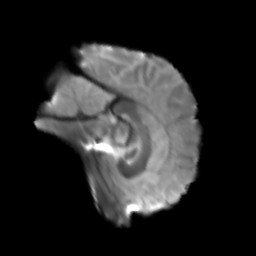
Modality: T2w
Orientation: sagittal
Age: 24
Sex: female
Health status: healthy
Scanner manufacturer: siemens
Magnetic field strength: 3 T
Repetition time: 3.6 s
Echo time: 0.0964 s